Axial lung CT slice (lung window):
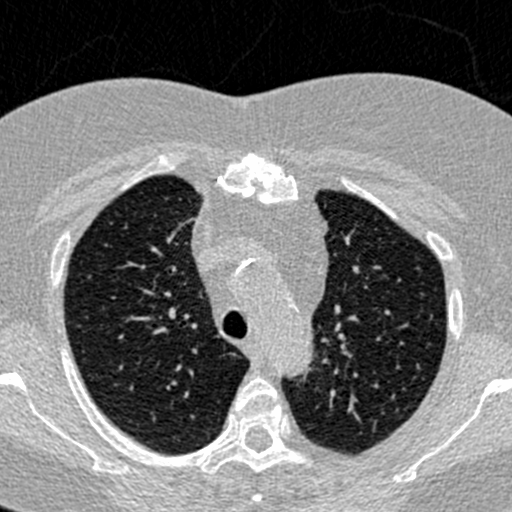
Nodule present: no